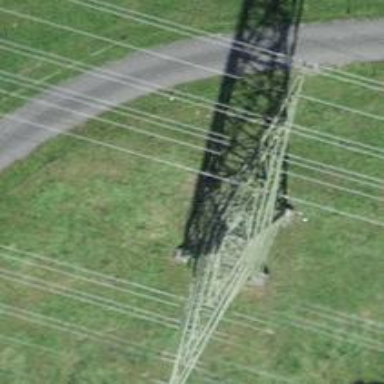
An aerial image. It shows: There are 10 cables for the power line in the image.